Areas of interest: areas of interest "Tennis Court"
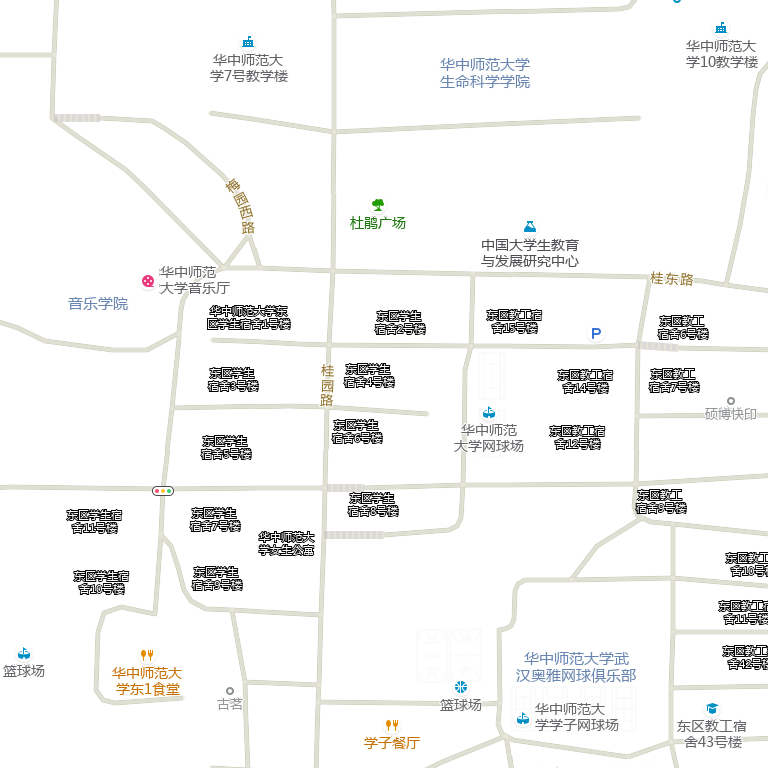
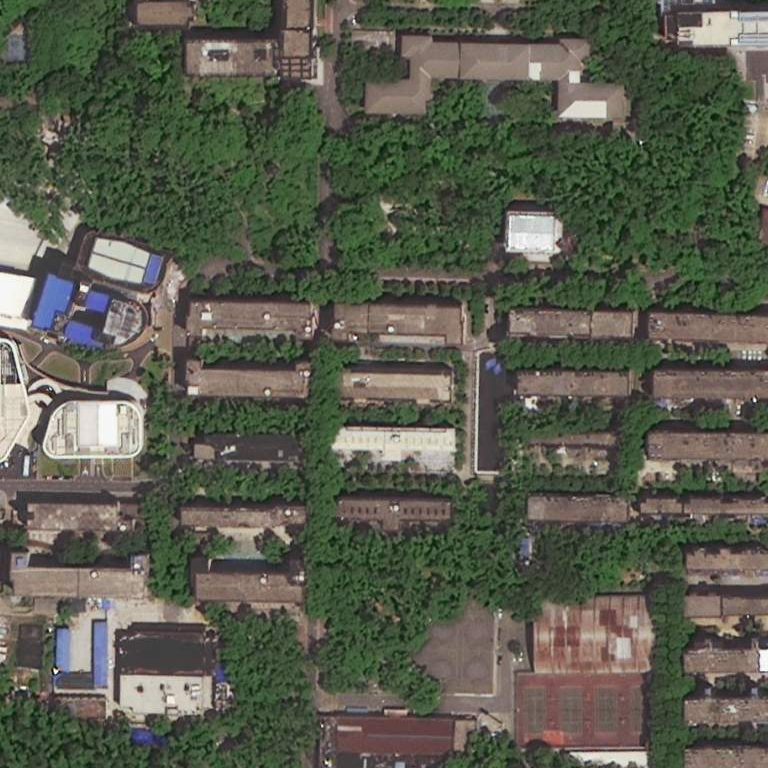